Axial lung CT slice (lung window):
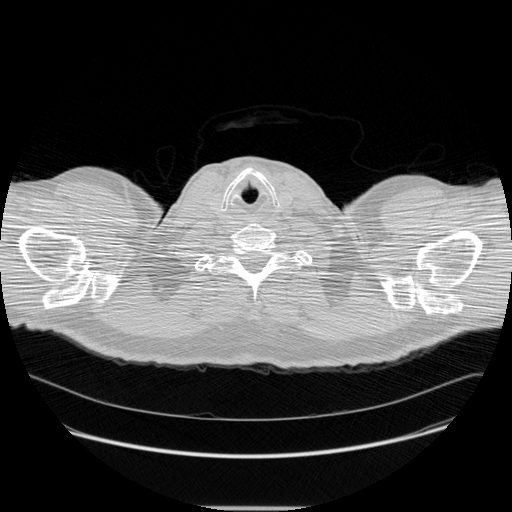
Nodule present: no